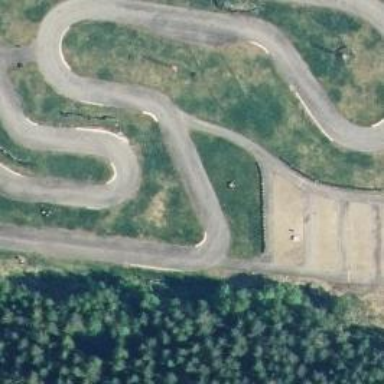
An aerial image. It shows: Sports centre with karting facilities on the leisure land.